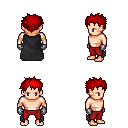
a pixel art fantasy rpg character, male body template, human, light skin, black cape, red pants, red bedhead hairstyle, metal gloves, four views (front, back, left, right), 2x2 character sprite sheet, small pixel art, hard edges, no anti-aliasing